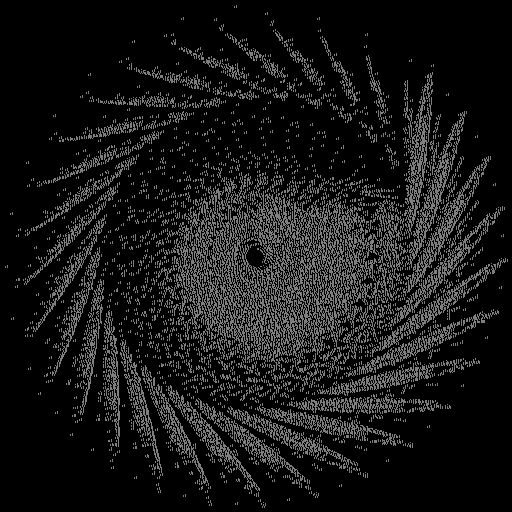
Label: fleabane